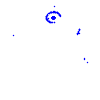
Particle: kaon